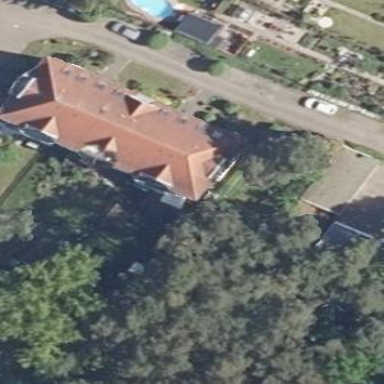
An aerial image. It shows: White residential building with hipped roof painted in red color.